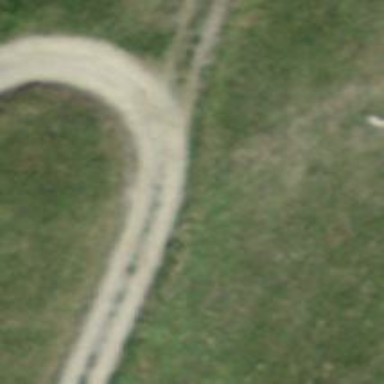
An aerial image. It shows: Designated golf cart path with grade 2 track.